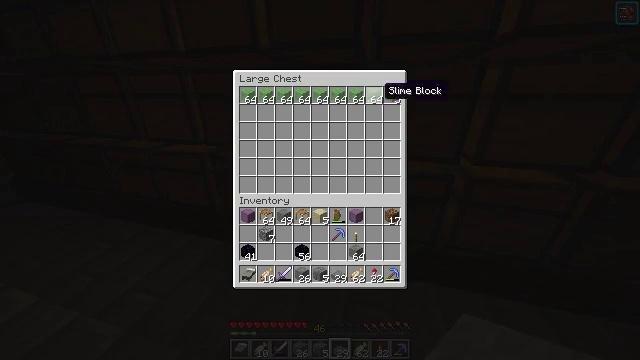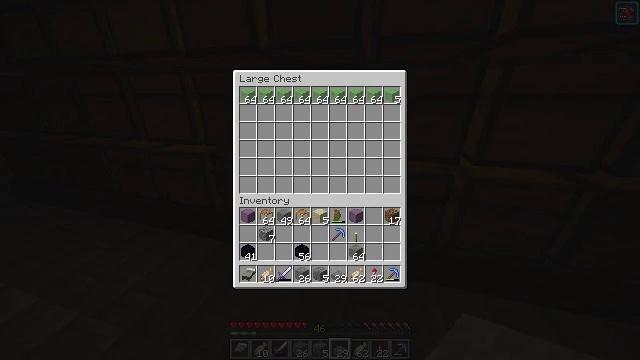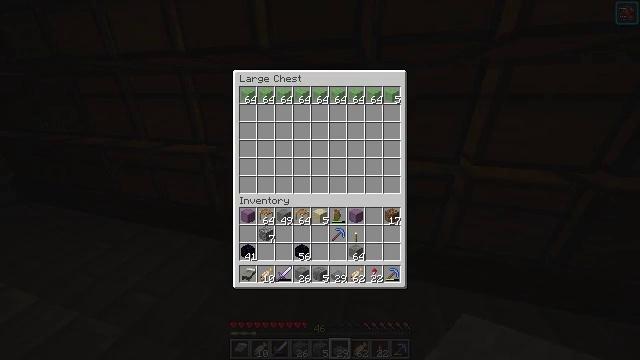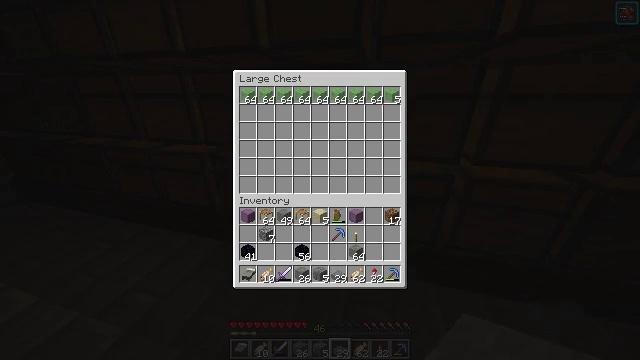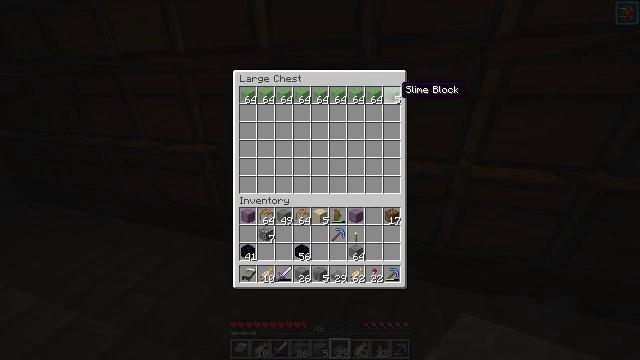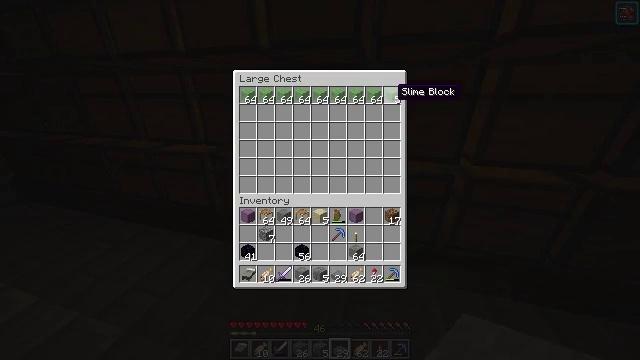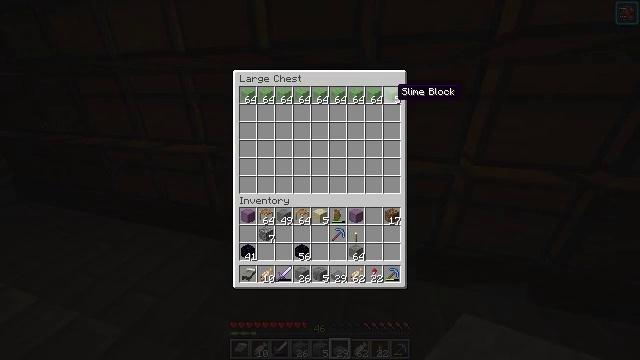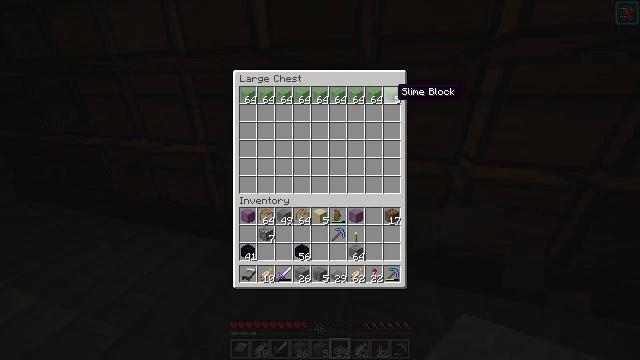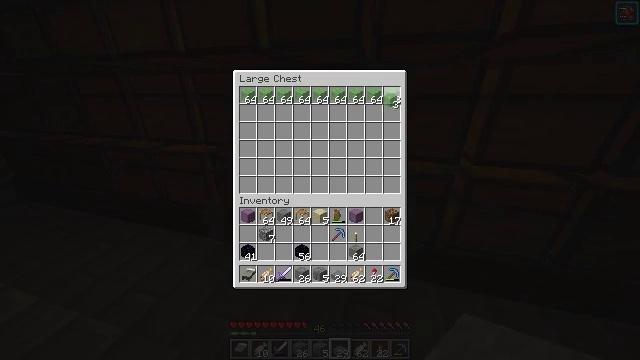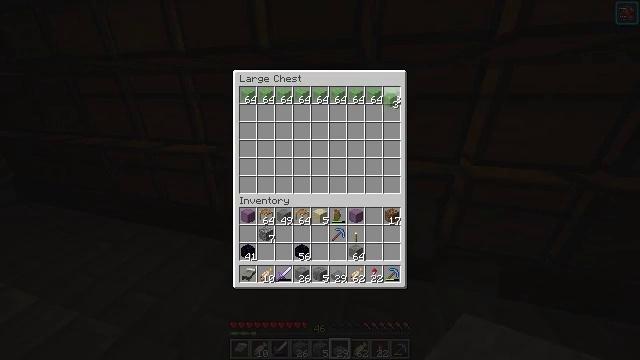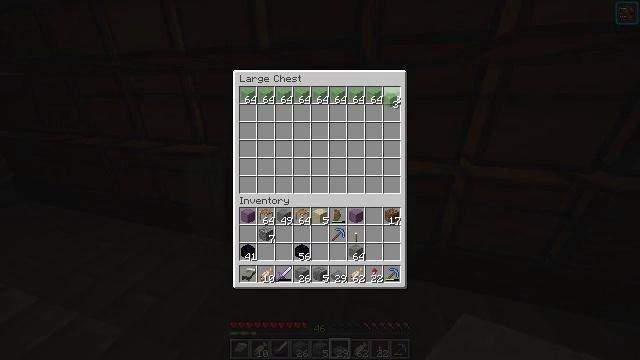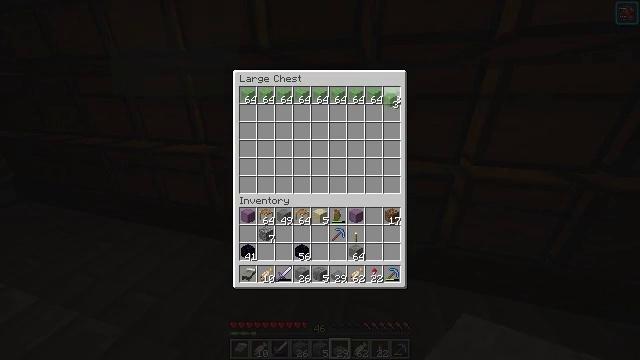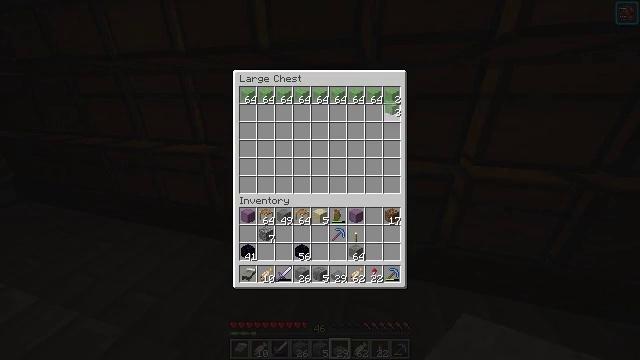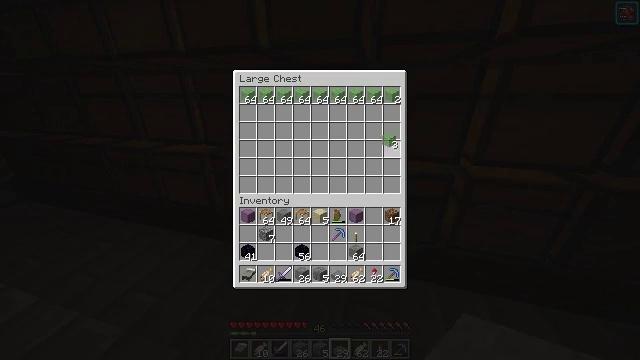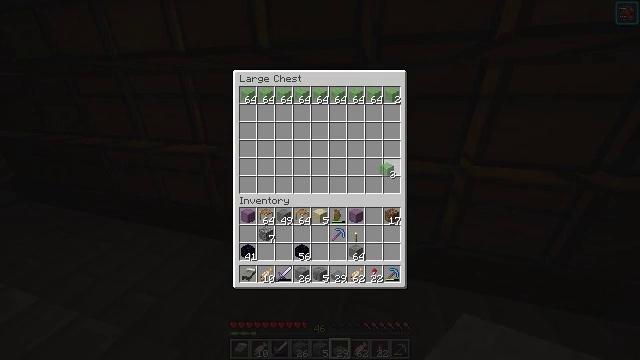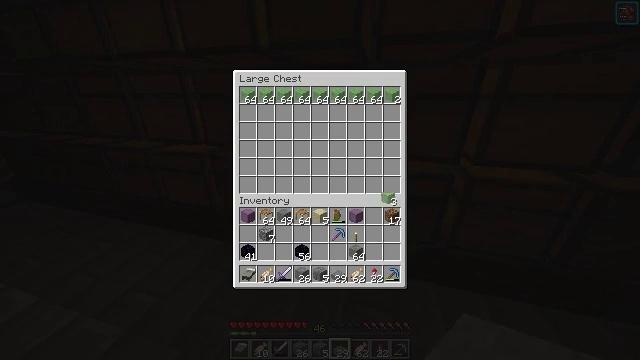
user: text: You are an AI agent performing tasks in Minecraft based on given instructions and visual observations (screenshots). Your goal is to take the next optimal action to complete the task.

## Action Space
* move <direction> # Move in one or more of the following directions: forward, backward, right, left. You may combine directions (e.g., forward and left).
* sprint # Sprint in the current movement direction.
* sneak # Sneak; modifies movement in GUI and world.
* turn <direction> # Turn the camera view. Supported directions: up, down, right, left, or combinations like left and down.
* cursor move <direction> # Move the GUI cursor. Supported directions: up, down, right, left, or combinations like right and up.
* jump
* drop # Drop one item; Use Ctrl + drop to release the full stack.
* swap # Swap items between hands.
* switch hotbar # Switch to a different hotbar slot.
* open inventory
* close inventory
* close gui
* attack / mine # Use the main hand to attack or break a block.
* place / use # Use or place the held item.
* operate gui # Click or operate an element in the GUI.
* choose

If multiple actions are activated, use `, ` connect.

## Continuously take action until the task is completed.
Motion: motion action
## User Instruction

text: Turn slimeballs into a slime block at a crafting table.
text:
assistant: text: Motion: cursor move right and up
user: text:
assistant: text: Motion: no_op
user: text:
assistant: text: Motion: no_op
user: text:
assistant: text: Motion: cursor move left and down
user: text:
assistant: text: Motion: no_op
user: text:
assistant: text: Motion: no_op
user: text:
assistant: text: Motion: no_op
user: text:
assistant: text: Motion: choose
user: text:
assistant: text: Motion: choose
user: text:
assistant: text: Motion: no_op
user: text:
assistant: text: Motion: no_op
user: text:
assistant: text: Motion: cursor move down
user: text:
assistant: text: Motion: cursor move down
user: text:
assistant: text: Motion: cursor move down
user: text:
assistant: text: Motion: cursor move down
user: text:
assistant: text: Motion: cursor move down
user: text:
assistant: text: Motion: cursor move down
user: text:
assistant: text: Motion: cursor move down
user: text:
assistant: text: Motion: no_op
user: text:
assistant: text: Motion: no_op
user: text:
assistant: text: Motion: no_op
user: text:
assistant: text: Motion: no_op
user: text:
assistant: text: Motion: no_op
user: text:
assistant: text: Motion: no_op
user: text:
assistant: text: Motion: choose
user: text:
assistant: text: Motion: choose
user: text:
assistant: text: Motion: choose
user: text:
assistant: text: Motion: no_op
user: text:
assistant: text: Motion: no_op
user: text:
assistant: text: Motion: choose